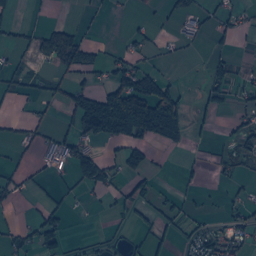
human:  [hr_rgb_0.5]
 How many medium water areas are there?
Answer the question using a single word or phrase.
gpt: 7

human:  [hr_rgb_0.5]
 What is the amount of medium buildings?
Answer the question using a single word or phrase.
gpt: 12

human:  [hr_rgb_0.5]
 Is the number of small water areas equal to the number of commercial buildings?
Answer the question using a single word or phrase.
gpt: no

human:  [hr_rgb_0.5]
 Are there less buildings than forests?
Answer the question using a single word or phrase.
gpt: no

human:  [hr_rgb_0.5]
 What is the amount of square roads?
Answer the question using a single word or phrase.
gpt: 0

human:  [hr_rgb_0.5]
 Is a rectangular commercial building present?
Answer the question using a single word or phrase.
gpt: no

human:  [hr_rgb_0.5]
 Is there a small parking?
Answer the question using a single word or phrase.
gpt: yes

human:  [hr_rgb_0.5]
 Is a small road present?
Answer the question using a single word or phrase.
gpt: yes

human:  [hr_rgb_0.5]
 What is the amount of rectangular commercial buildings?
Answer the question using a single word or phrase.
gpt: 0

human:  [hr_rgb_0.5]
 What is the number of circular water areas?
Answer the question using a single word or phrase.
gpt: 4

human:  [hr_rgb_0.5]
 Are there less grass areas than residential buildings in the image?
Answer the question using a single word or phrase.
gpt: yes

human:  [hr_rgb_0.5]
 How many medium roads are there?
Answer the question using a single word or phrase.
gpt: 0

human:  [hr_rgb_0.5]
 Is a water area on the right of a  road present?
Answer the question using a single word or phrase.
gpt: yes

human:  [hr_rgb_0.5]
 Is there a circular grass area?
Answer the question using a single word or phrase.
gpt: no

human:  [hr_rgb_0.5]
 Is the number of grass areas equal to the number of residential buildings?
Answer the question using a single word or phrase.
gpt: no

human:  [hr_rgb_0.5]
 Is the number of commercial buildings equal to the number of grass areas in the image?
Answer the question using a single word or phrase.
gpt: no

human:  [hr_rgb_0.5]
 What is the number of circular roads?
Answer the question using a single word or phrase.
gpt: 0

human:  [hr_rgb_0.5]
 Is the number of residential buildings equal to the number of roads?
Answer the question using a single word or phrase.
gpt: no

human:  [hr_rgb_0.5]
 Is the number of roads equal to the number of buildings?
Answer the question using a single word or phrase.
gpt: no

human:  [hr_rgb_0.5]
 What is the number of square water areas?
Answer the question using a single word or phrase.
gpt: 4

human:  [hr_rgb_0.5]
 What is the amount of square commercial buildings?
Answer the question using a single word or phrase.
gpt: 0

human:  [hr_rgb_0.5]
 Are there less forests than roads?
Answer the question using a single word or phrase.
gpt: no

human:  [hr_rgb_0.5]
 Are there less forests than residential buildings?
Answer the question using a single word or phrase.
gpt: yes

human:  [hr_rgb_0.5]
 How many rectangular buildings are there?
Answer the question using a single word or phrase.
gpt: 158

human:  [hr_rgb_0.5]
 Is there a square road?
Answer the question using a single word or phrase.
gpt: no

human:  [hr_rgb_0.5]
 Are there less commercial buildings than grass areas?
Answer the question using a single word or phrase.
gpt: yes

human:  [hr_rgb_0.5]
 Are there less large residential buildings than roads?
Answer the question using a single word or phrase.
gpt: yes

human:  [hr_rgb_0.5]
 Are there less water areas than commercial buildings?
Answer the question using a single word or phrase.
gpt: no

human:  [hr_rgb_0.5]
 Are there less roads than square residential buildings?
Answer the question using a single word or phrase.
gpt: no

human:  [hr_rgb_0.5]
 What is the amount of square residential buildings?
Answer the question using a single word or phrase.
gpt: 1

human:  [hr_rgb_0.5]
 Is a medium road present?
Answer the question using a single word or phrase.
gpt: no

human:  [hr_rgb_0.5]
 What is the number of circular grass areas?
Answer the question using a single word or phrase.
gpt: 0

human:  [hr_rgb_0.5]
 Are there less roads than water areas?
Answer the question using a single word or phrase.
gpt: no

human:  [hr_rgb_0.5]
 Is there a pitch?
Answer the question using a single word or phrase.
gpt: yes

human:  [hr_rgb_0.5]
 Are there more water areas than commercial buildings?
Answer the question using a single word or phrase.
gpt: yes

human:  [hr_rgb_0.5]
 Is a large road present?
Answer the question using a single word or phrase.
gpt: no